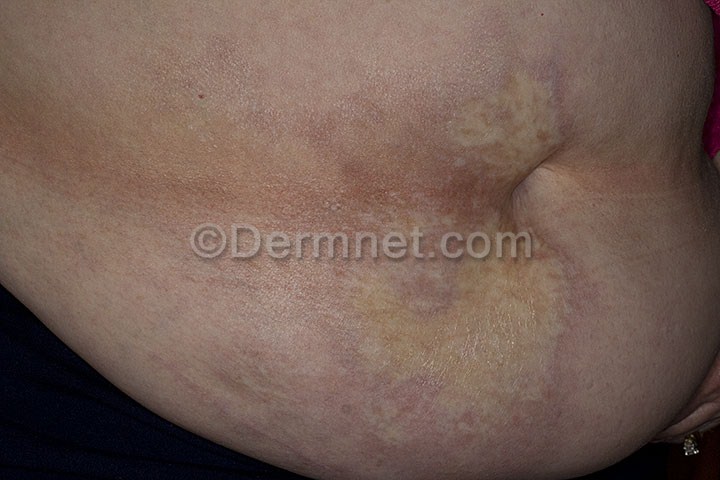
Disease: Lupus and other Connective Tissue diseases